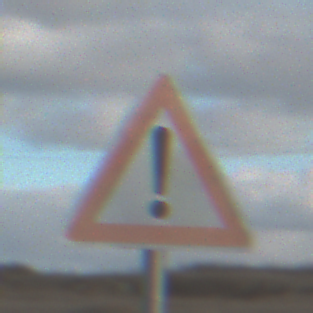
Verkehrszeichen: Gefahrenstelle
Umgebung: Outdoor, RoadRail
Tageszeit: SunriseSunset
Wetter: PartlyCloudy
Licht: Natural
Jahreszeit: NotSpecified
Kontrast: LowContrast